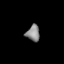
Tissue: lung
Cell type: Epithelial cells
Senescence score: 0.2009
Nuclear area (px): 213
Mean DAPI intensity: 134.695